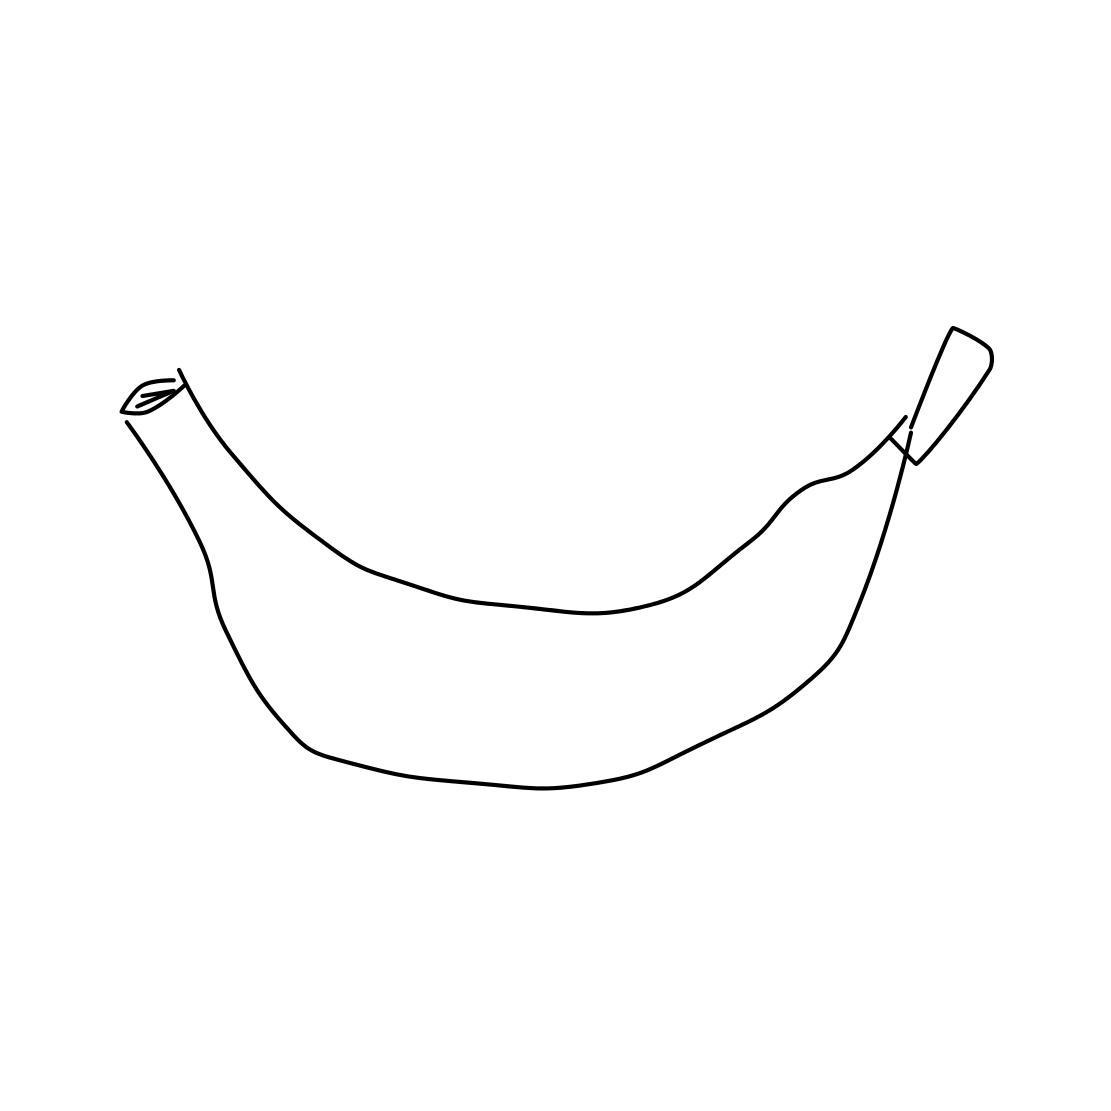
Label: banana